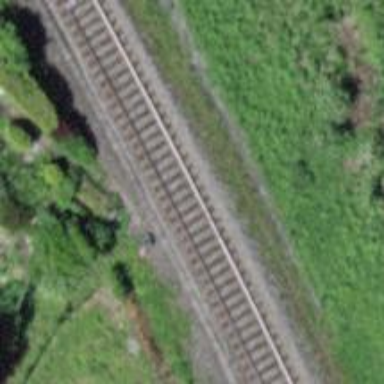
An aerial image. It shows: Railway track with contact line for electrification.